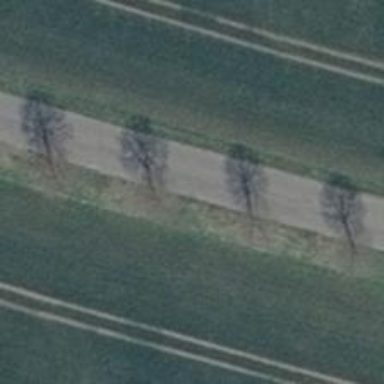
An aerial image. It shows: Unclassified road with asphalt surface.